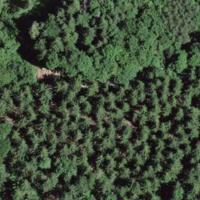
EUNIS habitat code: 44
Species observed at this site:
Lathyrus vernus